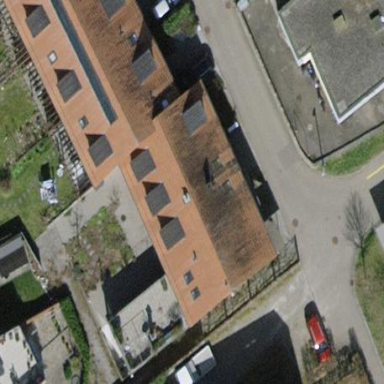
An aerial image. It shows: Building with tile roof.